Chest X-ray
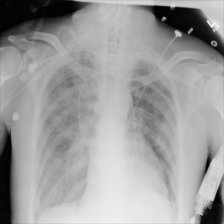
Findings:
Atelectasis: negative
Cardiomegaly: negative
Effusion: negative
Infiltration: negative
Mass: negative
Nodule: negative
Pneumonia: negative
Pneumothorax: negative
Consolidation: negative
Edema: negative
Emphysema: negative
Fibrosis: negative
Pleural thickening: negative
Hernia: negative